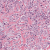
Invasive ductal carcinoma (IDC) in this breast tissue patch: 1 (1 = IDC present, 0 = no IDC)